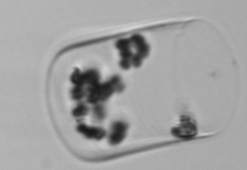
Label: Guinardia_flaccida